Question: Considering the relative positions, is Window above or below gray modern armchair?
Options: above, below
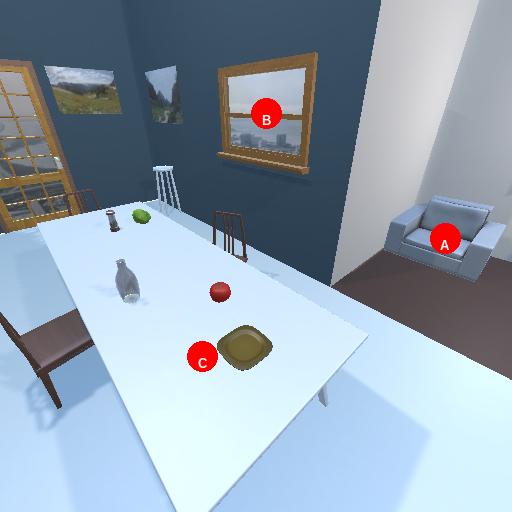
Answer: above